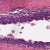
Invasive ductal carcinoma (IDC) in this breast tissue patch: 0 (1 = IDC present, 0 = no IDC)